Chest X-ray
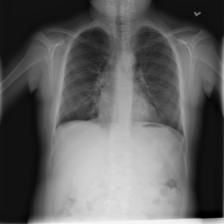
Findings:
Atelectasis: negative
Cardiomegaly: negative
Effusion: negative
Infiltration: positive
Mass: negative
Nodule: negative
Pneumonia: negative
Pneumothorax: negative
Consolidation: negative
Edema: negative
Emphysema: negative
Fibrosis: negative
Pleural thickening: negative
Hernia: negative